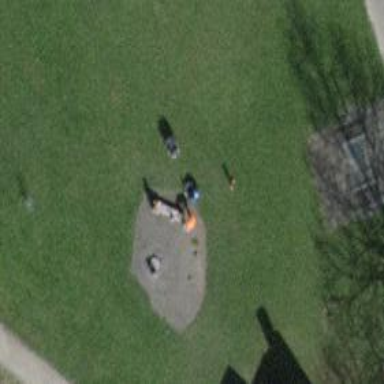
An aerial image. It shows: Picnic site popular for tourists.